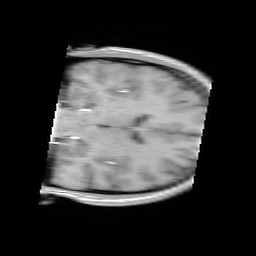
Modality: FLASH
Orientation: coronal
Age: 19
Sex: male
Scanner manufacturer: siemens
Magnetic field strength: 3 T
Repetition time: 0.245 s
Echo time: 0.0026 s